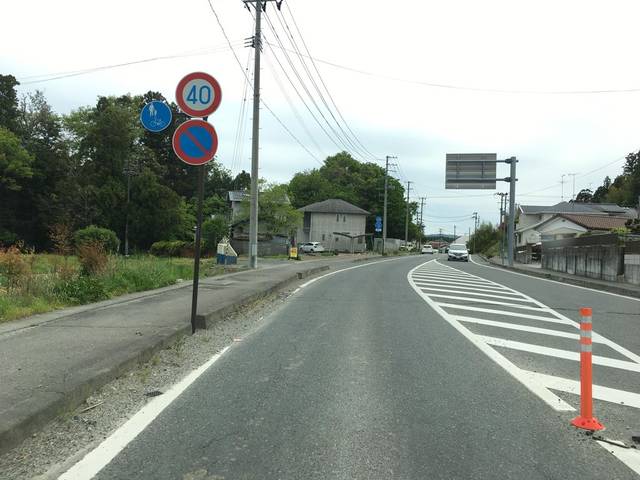
Region: Japan
Coordinates: 37.802, 140.913